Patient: sex F, age 66
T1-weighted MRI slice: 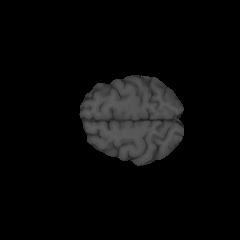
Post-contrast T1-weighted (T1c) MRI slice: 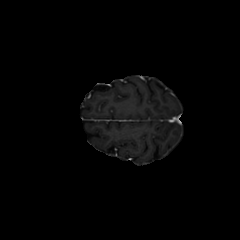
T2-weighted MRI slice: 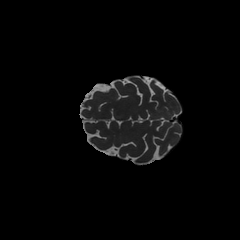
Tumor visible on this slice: no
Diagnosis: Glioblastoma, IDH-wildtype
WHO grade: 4